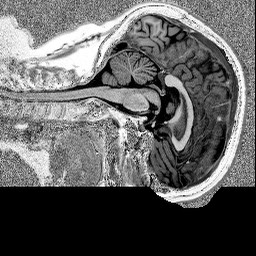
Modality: MP2RAGE
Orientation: sagittal
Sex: female